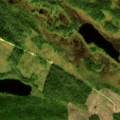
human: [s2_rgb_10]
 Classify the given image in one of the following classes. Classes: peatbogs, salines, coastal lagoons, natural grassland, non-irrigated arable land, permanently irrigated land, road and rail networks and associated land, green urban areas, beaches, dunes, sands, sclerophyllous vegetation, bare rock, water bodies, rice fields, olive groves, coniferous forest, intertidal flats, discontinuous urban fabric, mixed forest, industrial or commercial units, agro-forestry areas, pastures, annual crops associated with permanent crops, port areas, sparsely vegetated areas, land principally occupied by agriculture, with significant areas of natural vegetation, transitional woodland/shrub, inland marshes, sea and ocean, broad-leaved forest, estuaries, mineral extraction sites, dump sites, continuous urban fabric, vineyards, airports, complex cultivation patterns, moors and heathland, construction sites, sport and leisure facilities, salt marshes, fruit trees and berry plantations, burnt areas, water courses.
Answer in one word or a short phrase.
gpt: coniferous forest, transitional woodland/shrub, peatbogs